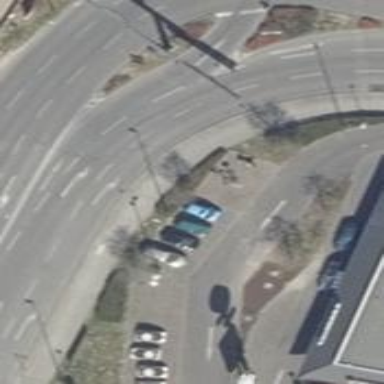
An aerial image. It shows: Parking area with surface.